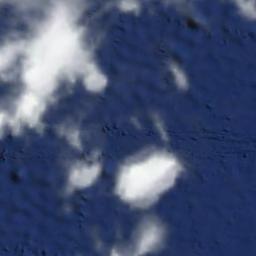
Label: cloud